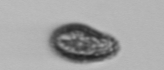
Label: Pseudochattonella_farcimen